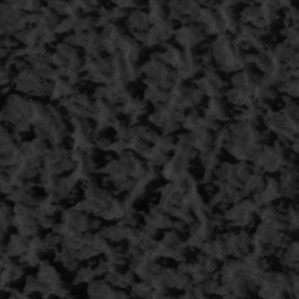
Label: frost